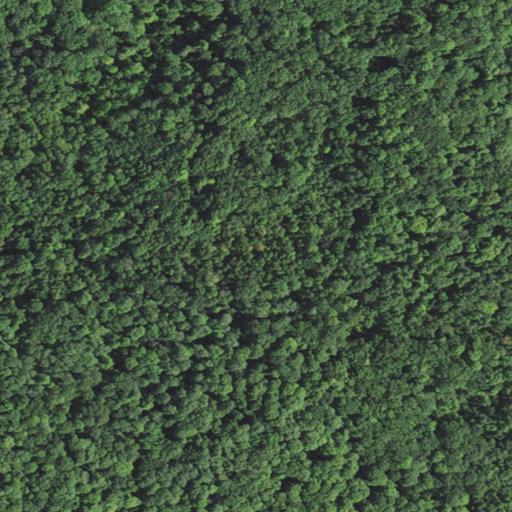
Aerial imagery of mountains in Wisconsin named South Range containing only deciduous forest